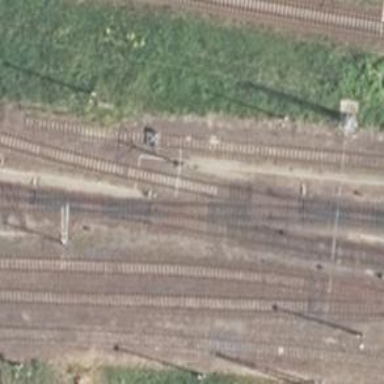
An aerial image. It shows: Rail yard with electrified contact lines for the trains.